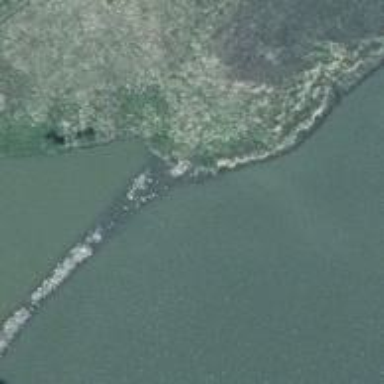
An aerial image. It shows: Breakwater structure.